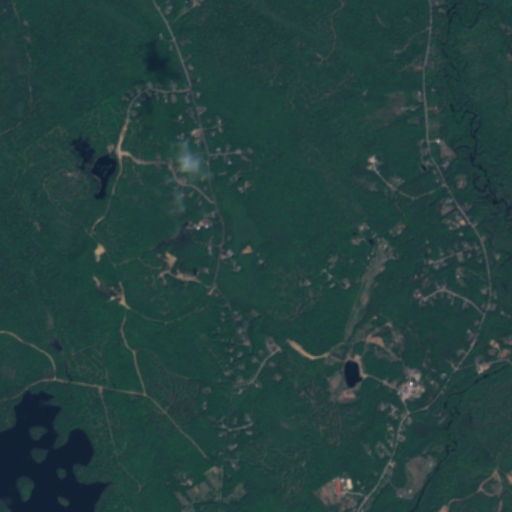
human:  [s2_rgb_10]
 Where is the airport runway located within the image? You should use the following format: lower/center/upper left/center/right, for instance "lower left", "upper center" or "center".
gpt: The airport runway is located in the center right of the image.
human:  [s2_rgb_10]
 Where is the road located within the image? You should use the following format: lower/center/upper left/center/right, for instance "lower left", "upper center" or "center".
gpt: There is no road in the image.